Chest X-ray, AP view. Patient: 21 years old, sex M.
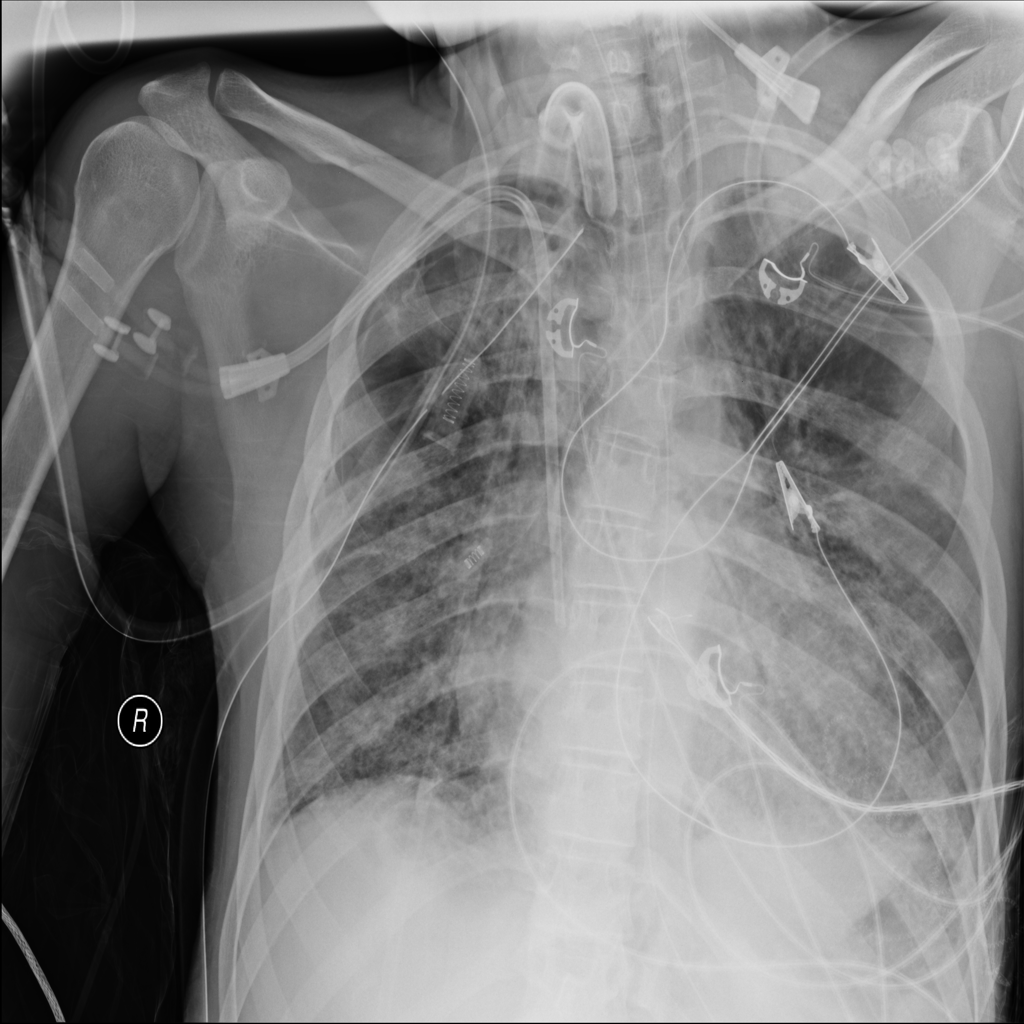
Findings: Infiltration, Nodule, Pneumothorax